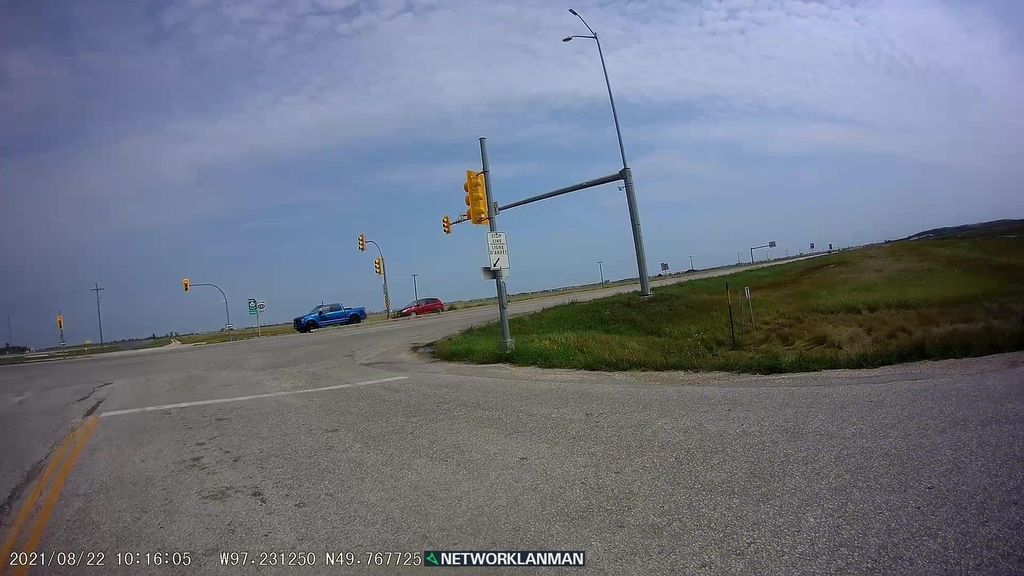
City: winnipeg